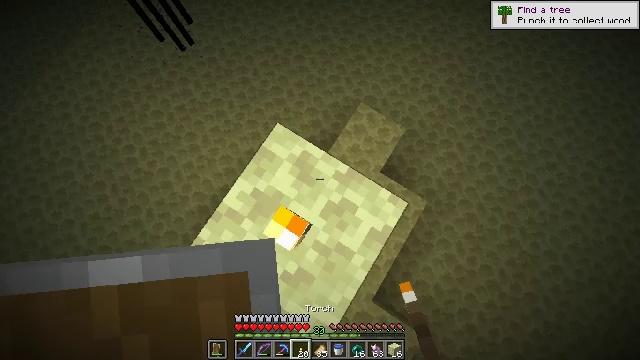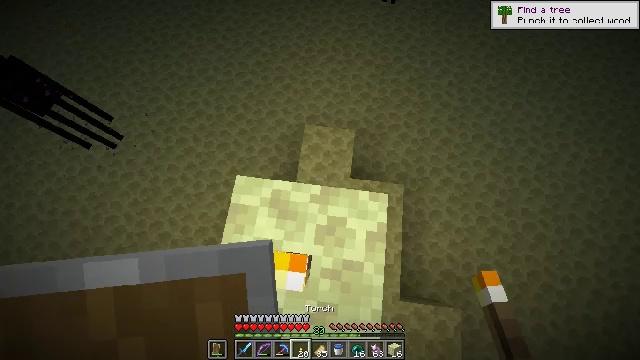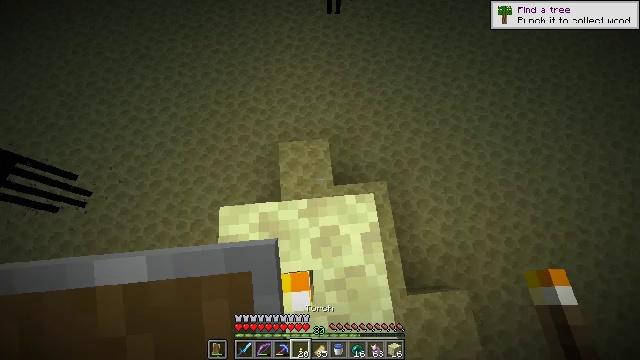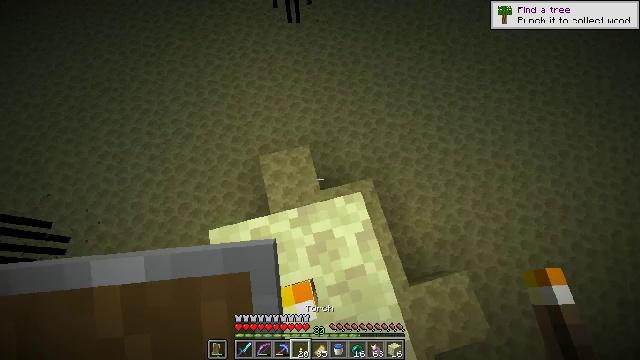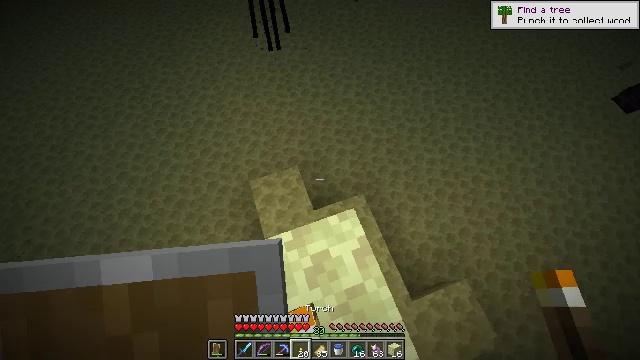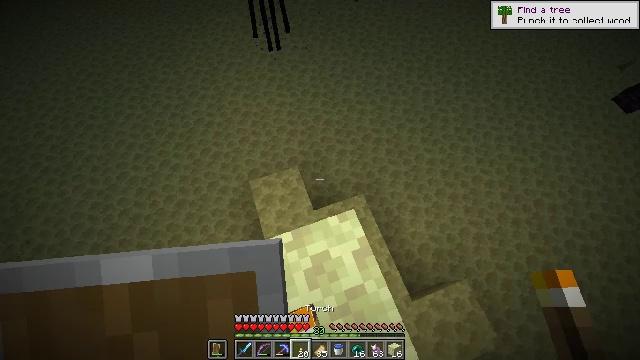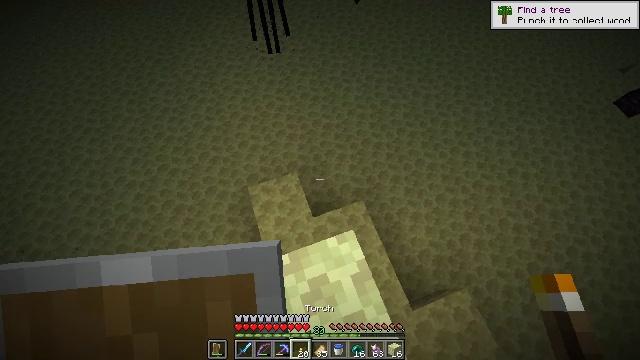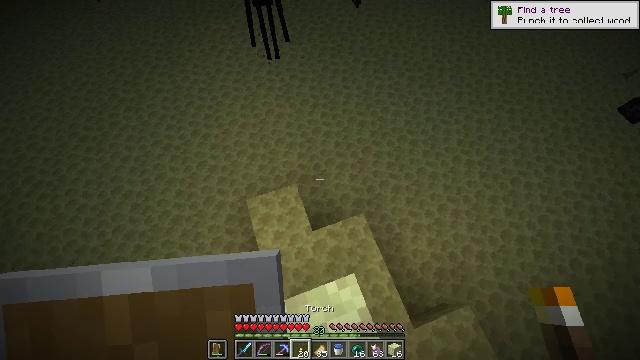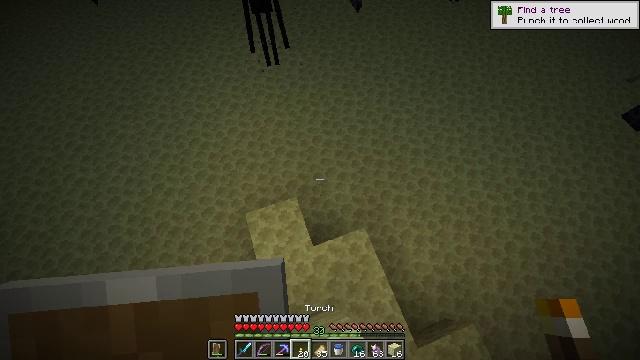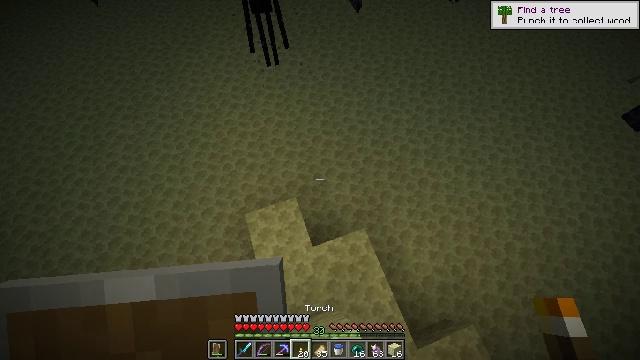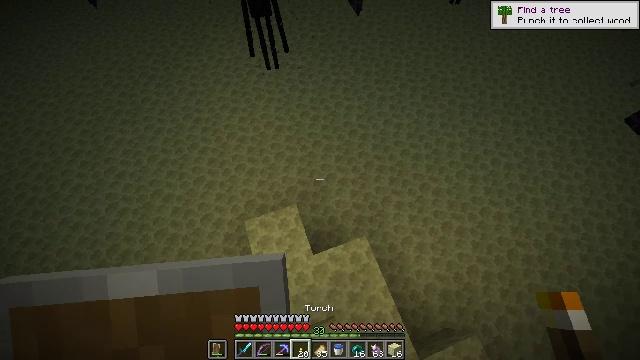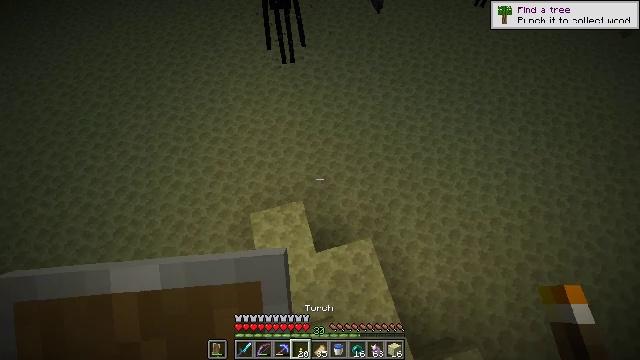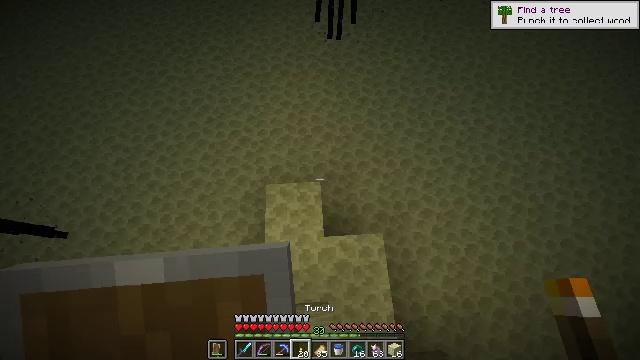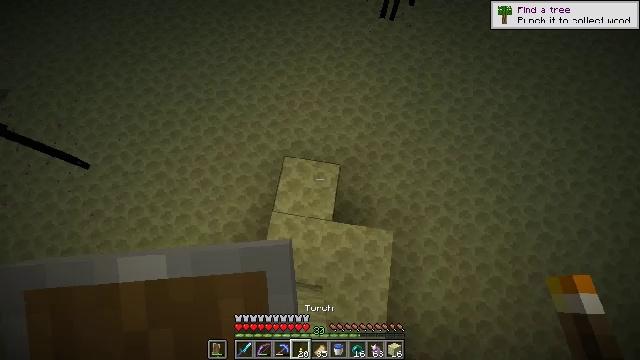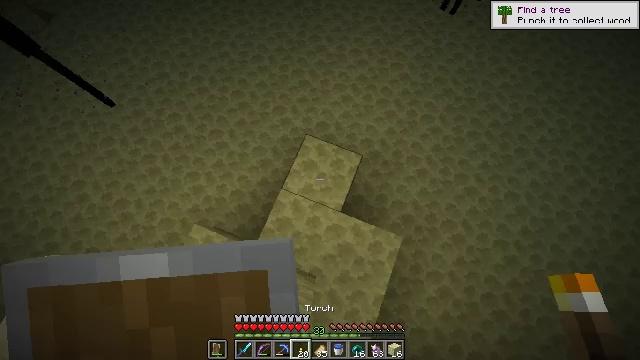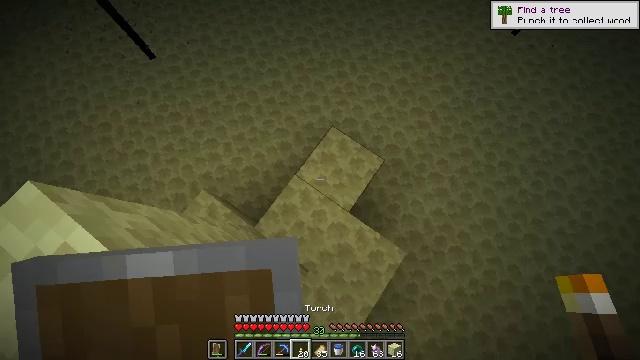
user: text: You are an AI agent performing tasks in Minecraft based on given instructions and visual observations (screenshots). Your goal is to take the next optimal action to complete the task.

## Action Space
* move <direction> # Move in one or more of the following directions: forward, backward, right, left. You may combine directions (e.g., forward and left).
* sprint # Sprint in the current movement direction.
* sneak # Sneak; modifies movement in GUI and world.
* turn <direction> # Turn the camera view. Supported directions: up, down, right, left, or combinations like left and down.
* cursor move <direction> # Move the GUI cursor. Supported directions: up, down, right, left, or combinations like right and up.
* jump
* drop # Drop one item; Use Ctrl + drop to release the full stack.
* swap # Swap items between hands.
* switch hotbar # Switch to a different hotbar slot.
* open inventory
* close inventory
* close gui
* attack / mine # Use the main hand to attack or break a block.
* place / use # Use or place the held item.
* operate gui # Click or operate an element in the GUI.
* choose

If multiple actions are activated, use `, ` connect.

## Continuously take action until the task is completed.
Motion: motion action
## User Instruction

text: Break some end stone blocks.
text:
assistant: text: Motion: turn right and up
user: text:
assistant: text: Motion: turn right and up
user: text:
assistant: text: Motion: turn right and up
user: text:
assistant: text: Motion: turn right and up
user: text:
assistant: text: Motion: move forward
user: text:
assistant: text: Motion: move forward
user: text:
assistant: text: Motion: move forward
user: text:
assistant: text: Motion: move forward
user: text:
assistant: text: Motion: no_op
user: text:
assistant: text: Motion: no_op
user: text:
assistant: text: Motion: turn left
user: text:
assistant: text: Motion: turn left and down
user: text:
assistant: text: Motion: turn left and down
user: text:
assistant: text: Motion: turn left and down, switch to hotbar 4
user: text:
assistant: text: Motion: turn left and down, switch to hotbar 4
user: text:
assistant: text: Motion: turn left, switch to hotbar 4
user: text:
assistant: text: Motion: turn left
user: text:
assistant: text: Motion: turn left
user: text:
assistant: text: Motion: switch to hotbar 3
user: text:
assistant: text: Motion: switch to hotbar 3
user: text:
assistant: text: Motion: switch to hotbar 3
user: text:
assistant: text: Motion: turn up
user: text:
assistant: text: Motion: turn up
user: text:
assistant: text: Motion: move right, turn left and up
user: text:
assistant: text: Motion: move right, turn left and up
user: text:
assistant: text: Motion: move right, turn left
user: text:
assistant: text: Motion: move back and move right, turn left
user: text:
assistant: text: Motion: move back and move right, turn left and up
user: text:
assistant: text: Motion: move back and move right, turn left and up
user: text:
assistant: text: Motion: move back and move right, turn left and up